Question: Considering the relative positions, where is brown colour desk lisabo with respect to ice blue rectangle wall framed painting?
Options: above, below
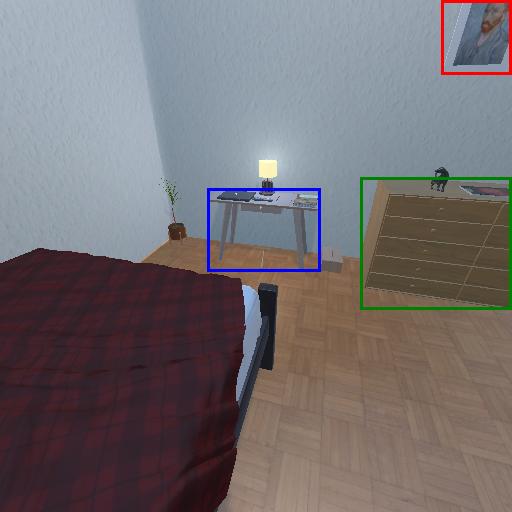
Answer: above